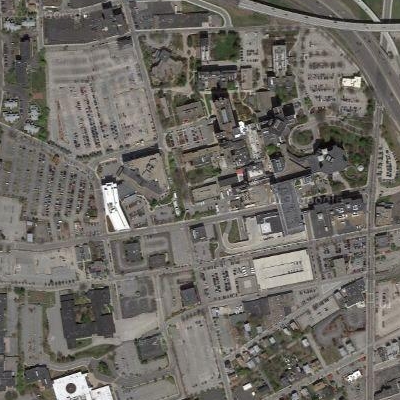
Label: Parking